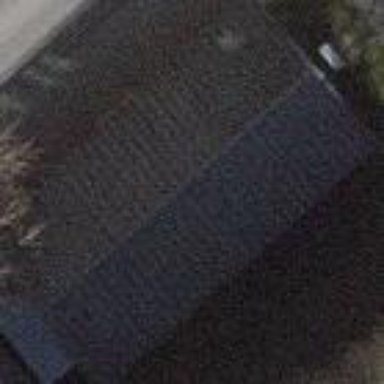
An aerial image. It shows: Hipped roof garages.